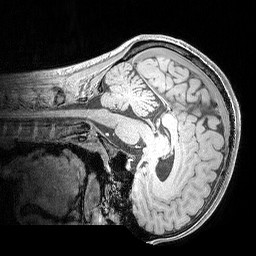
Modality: MP2RAGE
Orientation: sagittal
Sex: male
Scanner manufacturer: siemens
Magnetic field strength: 3 T
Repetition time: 5 s
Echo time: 0.00292 s